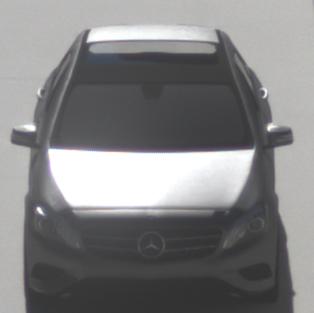
Make: Mercedes-Benz
Model: A 180
Detailed model: A-Class (176)
Model produced from: 2012/09
Model produced until: 2015/07
Doors: 5
Color: gray
Road condition: dry road
Daytime: morning or afternoon
Contrast: high contrast